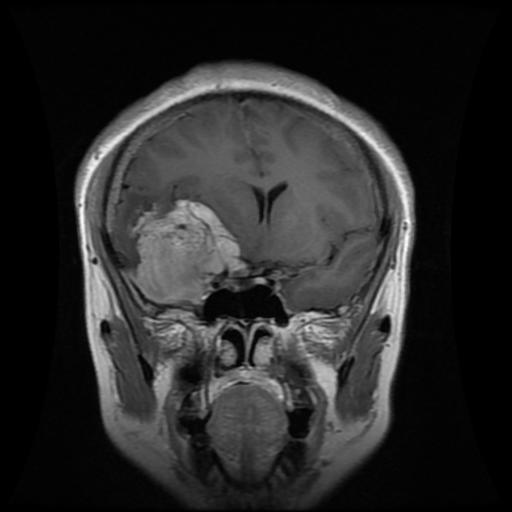
Label: meningioma